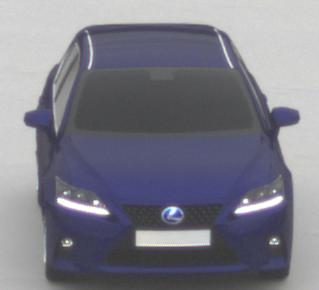
Make: Lexus
Model: CT 200h
Detailed model: CT (A10)
Model produced from: 2014/03
Model produced until: 2017/10
Doors: 5
Color: blue
Road condition: dry road
Daytime: midday
Contrast: low contrast